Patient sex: M
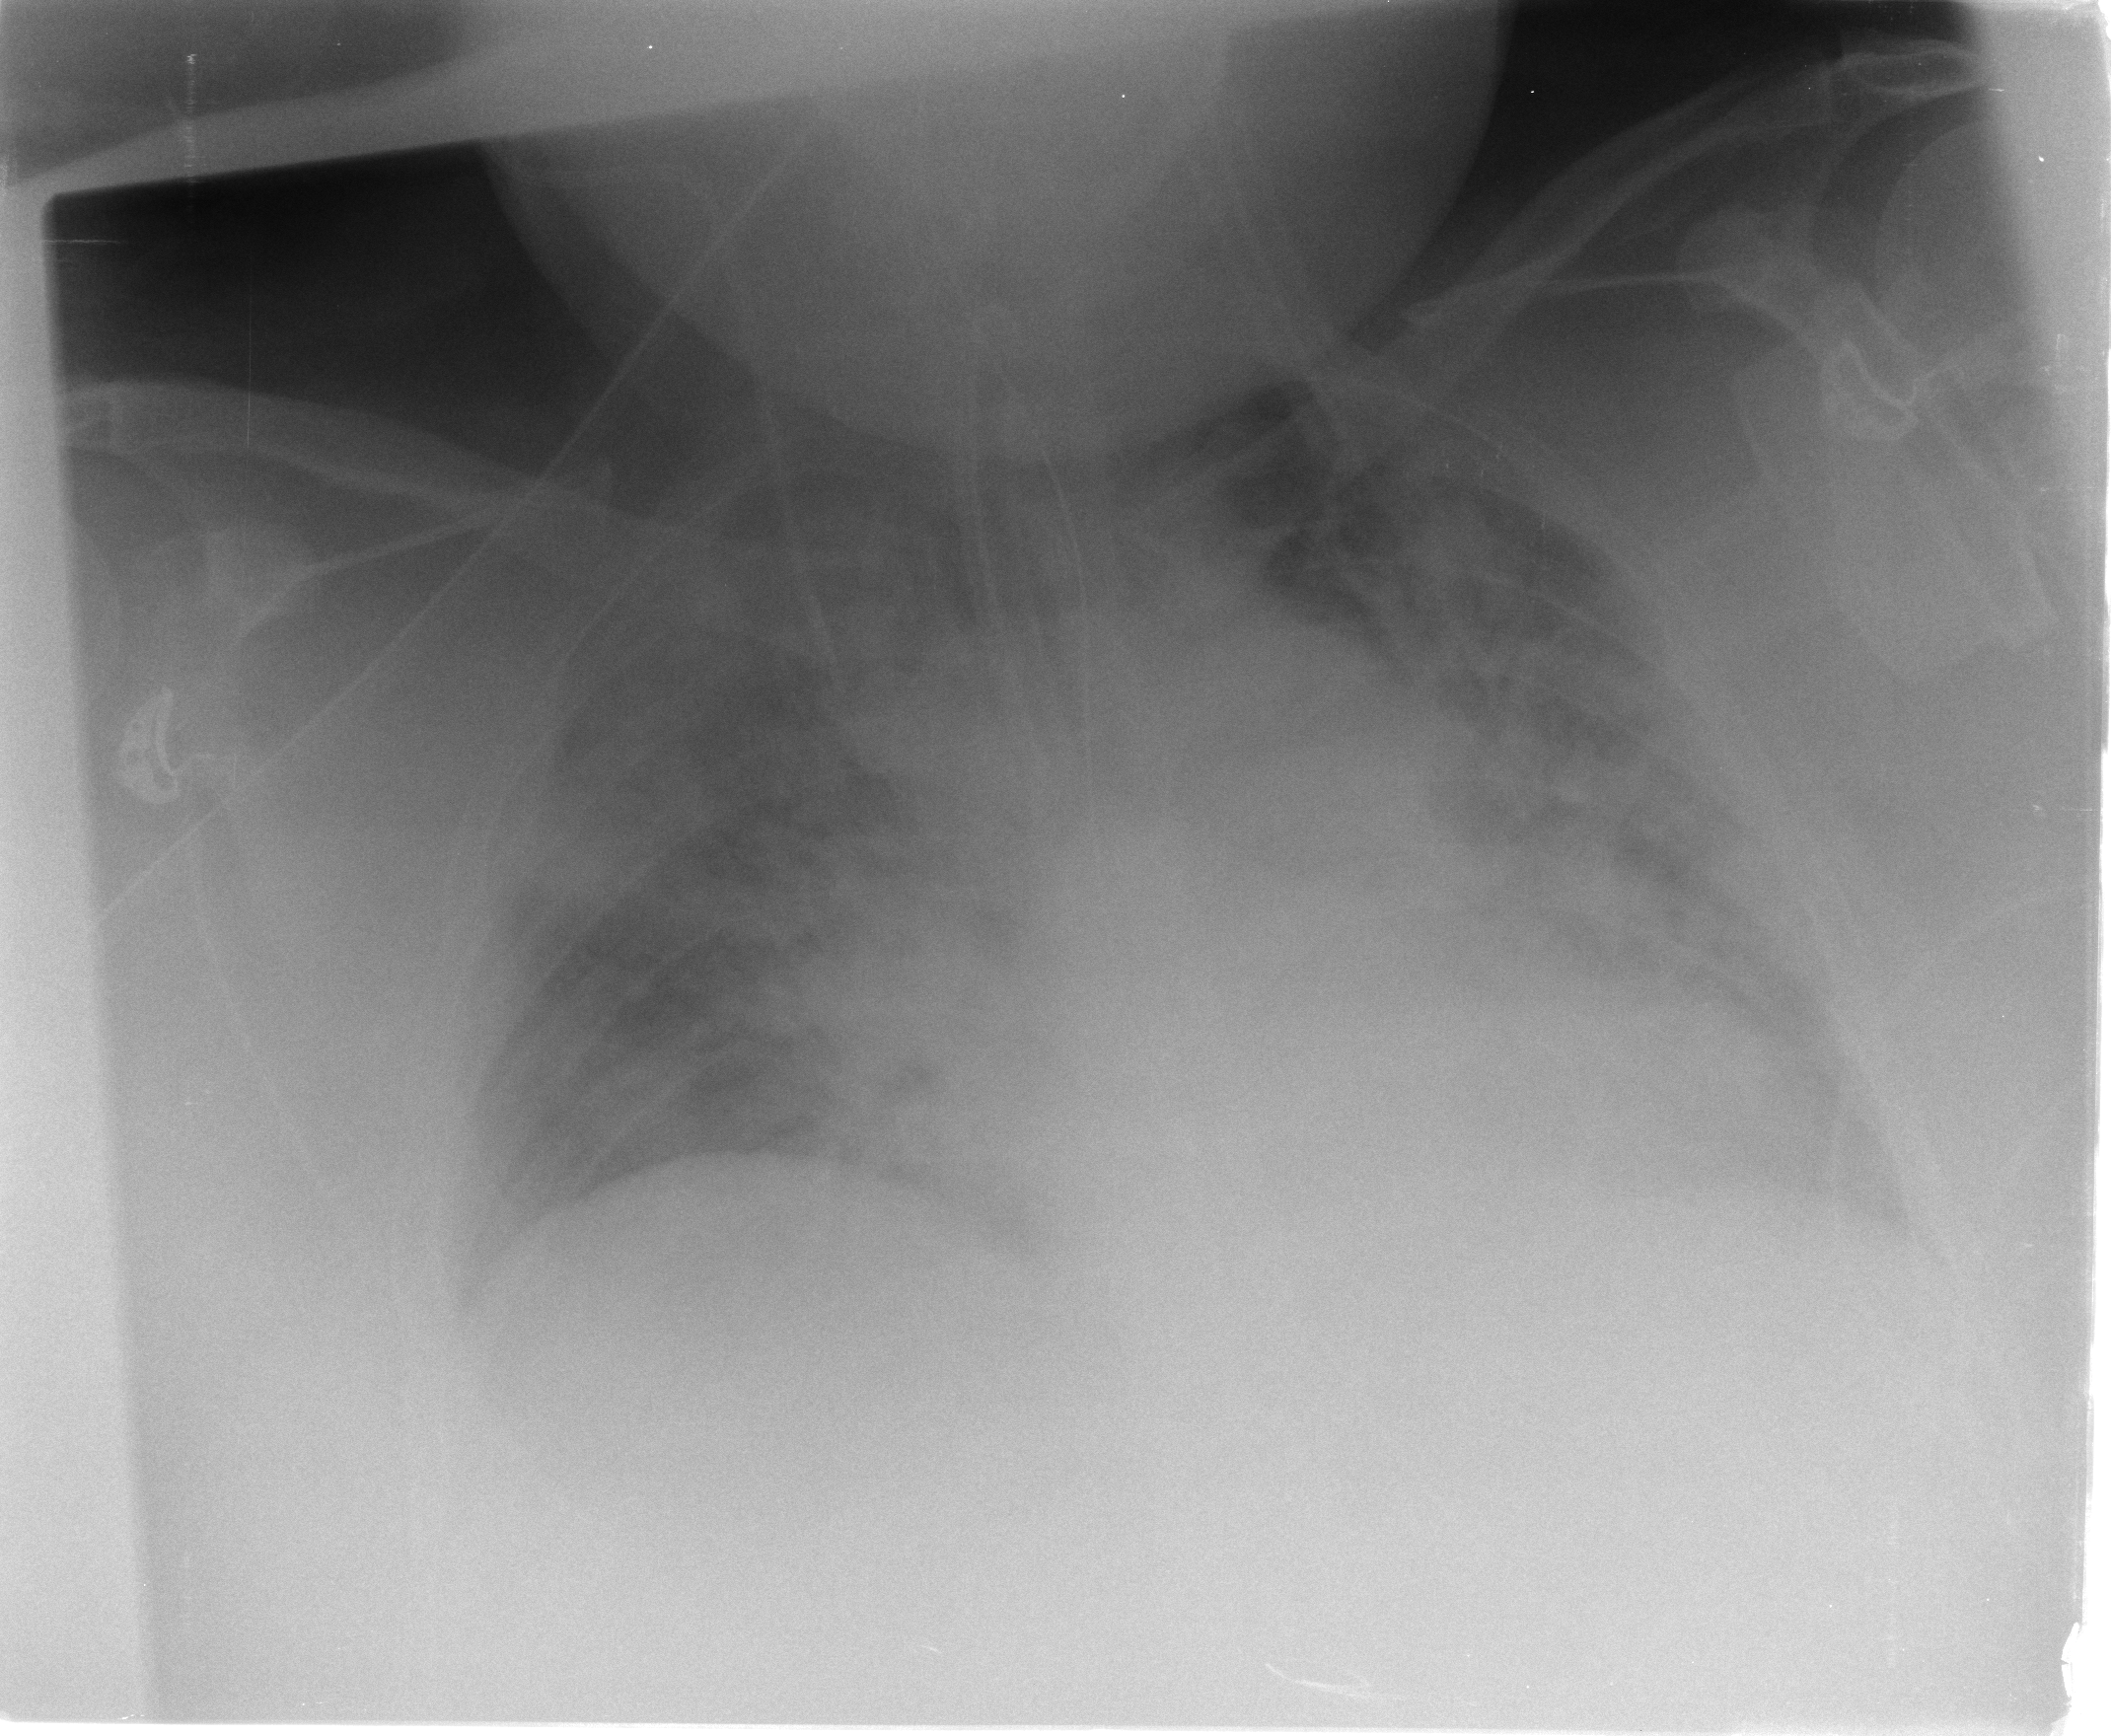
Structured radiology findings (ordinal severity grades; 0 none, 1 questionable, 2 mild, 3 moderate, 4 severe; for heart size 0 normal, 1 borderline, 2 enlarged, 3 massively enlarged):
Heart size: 0
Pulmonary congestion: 3
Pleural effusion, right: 0
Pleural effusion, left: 0
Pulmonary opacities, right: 3
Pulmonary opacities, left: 3
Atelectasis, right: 2
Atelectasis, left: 2